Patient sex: M
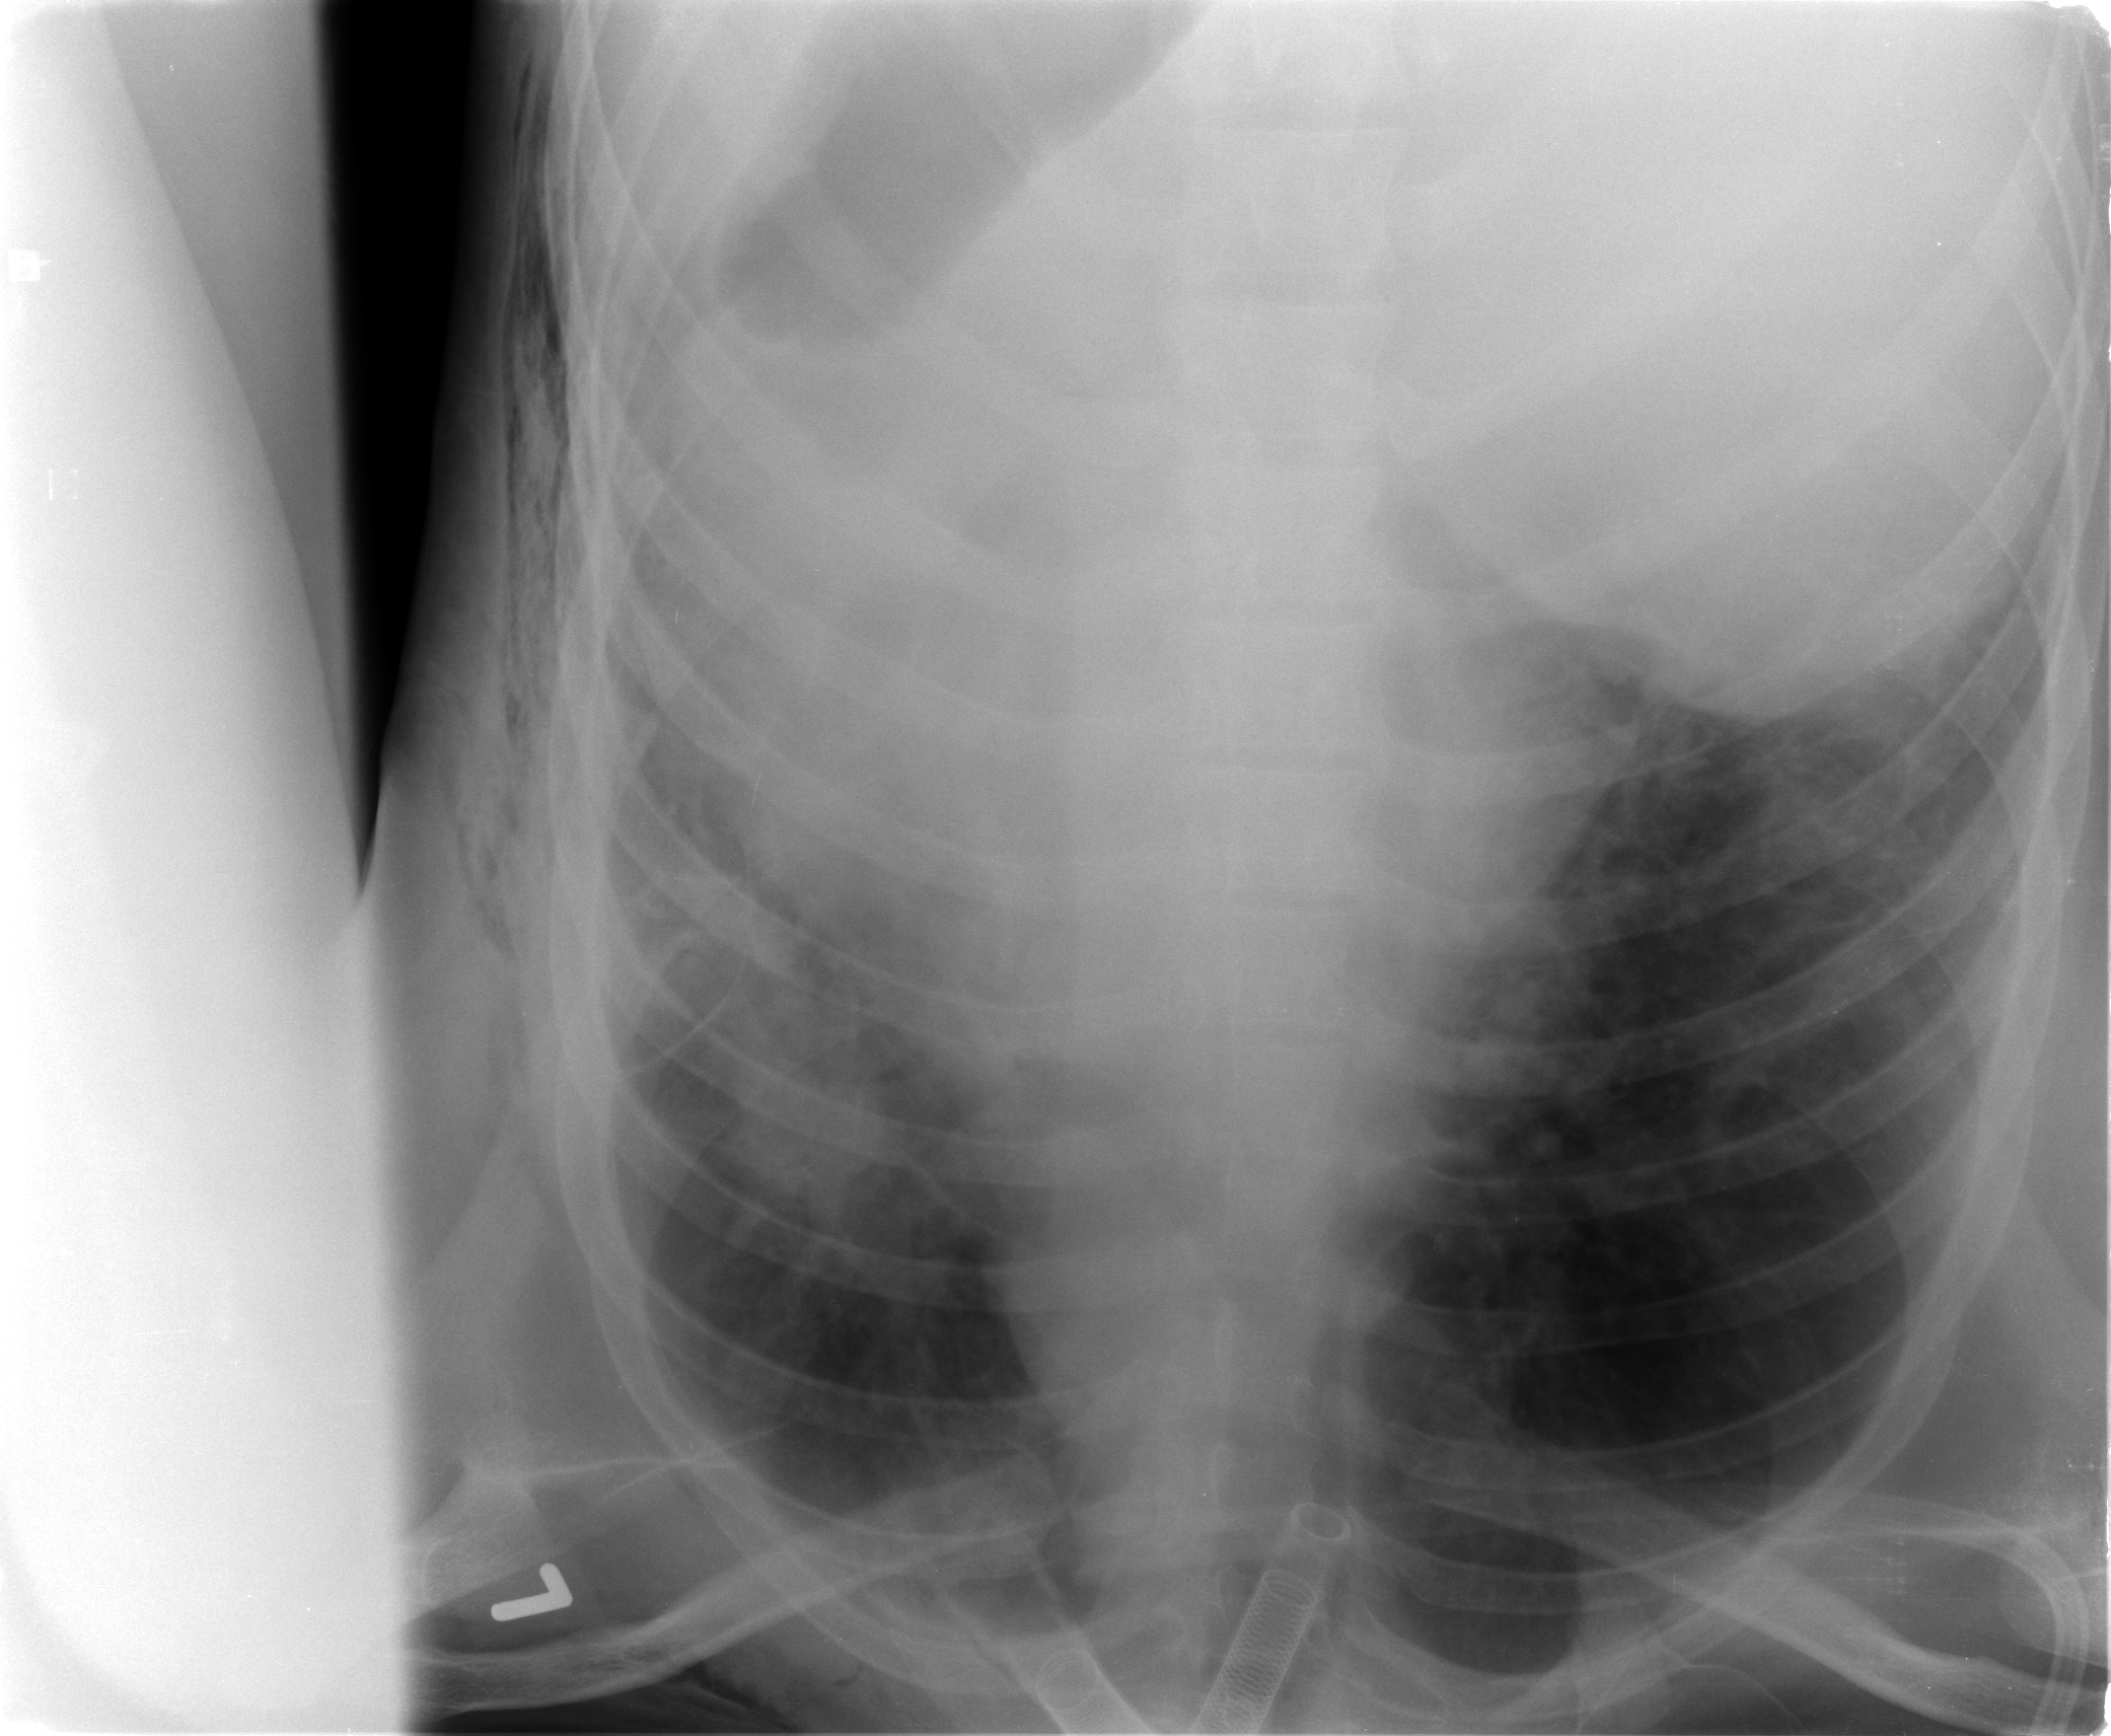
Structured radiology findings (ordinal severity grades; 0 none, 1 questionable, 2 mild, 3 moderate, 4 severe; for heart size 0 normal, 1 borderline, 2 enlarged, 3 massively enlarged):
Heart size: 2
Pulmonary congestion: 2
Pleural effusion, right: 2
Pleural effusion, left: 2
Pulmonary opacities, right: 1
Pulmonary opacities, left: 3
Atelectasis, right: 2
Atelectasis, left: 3